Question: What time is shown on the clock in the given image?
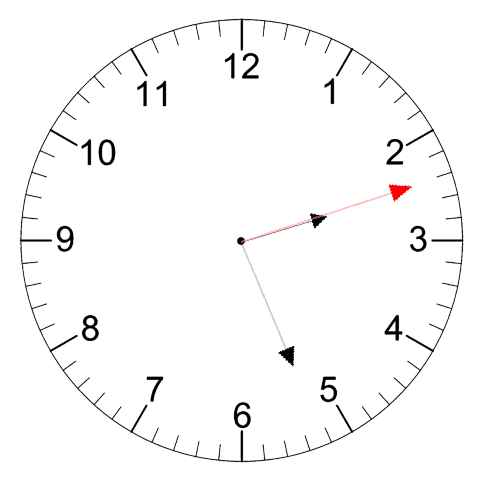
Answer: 02:26:12